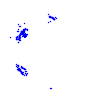
Particle: proton